Question: I have a set of data where I would like to track the amount of time in between stages using a Unix Epoch Timestamp and I would like to have it grouped by Customer ID.
The Data looks like the following sample:

Some of the hurdles I'm running into is grouping by Customer ID as well as subtracting one specific Action's Unix Timestamp by another.
I'm happy with making three different measures or columns for each stage difference if that helps.
Any help would be very appreciated.
Thank you.
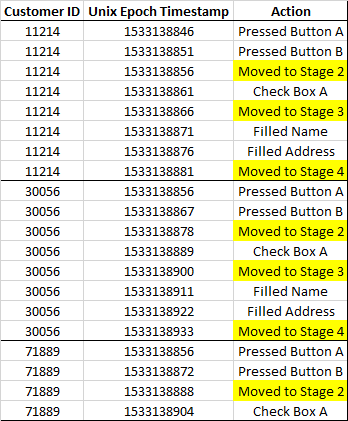
Answer: Add a column to your query, to convert the Unix Epoch to a Date / Time:
'''
= Table.AddColumn(#"Changed Type", "Timestamp", each #datetime(1970,1,1,0,0,0) + #duration(0,0,0,[Unix Epoch Timestamp]), type datetime)
'''
If you don't already have a Customer dimension table, then create one:
'''
Customers = SUMMARIZECOLUMNS ( Actions[Customer ID] )
'''
Create a relationship on 'Customer ID' between '[Actions]' and '[Customers]'
Now you can create the measures you want:
'''
Seconds Until Stage 2 =
VAR TimeStart =
MIN ( Actions[Timestamp] )
VAR TimeStage2 =
CALCULATE (
MIN ( Actions[Timestamp] ),
Actions[Action] = "Moved to Stage 2"
)
RETURN
IF (
HASONEVALUE ( Customers[Customer ID] ),
DATEDIFF (
TimeStart,
TimeStage2,
SECOND
),
BLANK()
)
Avg Seconds Until Stage 2 =
AVERAGEX (
Customers,
[Seconds Until Stage 2]
)
Seconds Stage 2 to Stage 3 =
VAR TimeStage2 =
CALCULATE (
MIN ( Actions[Timestamp] ),
Actions[Action] = "Moved to Stage 2"
)
VAR TimeStage3 =
CALCULATE (
MIN ( Actions[Timestamp] ),
Actions[Action] = "Moved to Stage 3"
)
RETURN
IF (
HASONEVALUE ( Customers[Customer ID] ),
DATEDIFF (
TimeStage2,
TimeStage3,
SECOND
),
BLANK()
)
Avg Seconds Stage 2 to Stage 3 =
AVERAGEX (
Customers,
[Seconds Stage 2 to Stage 3]
)
Seconds Stage 3 to Stage 4 =
VAR TimeStage3 =
CALCULATE (
MIN ( Actions[Timestamp] ),
Actions[Action] = "Moved to Stage 3"
)
VAR TimeStage4 =
CALCULATE (
MIN ( Actions[Timestamp] ),
Actions[Action] = "Moved to Stage 4"
)
RETURN
IF (
HASONEVALUE ( Customers[Customer ID] ),
DATEDIFF (
TimeStage3,
TimeStage4,
SECOND
),
BLANK()
)
Avg Seconds Stage 3 to Stage 4 =
AVERAGEX (
Customers,
[Seconds Stage 3 to Stage 4]
)
'''
Here's a worked example PBIX file: <URL>